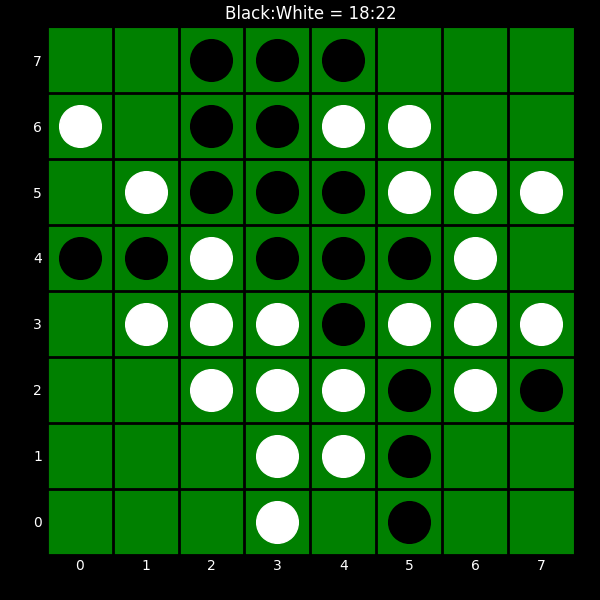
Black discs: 18
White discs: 22